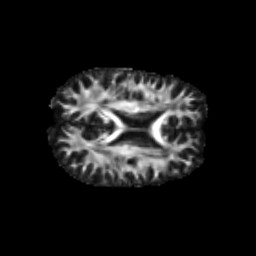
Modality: FA
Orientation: axial
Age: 25
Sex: male
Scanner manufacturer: siemens
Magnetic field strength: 3 T
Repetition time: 1.8 s
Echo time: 0.07 s